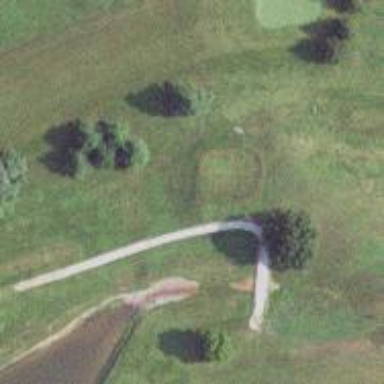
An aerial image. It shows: Path for both road and golf.